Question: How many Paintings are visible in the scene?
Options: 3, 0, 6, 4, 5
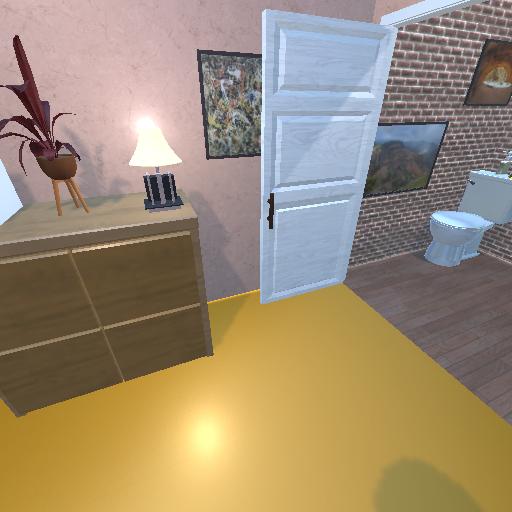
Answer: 3